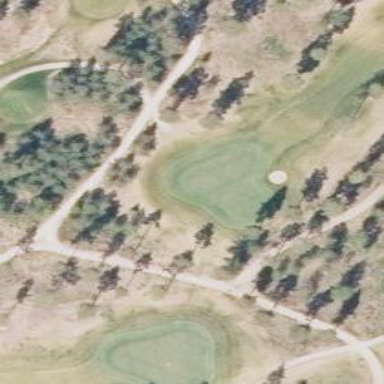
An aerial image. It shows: View of golf hole.